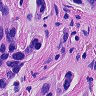
Metastatic tissue present: yes